Field crop: maize
Growth stage: 2
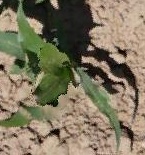
Species: maize